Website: home-depot
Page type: billing-address
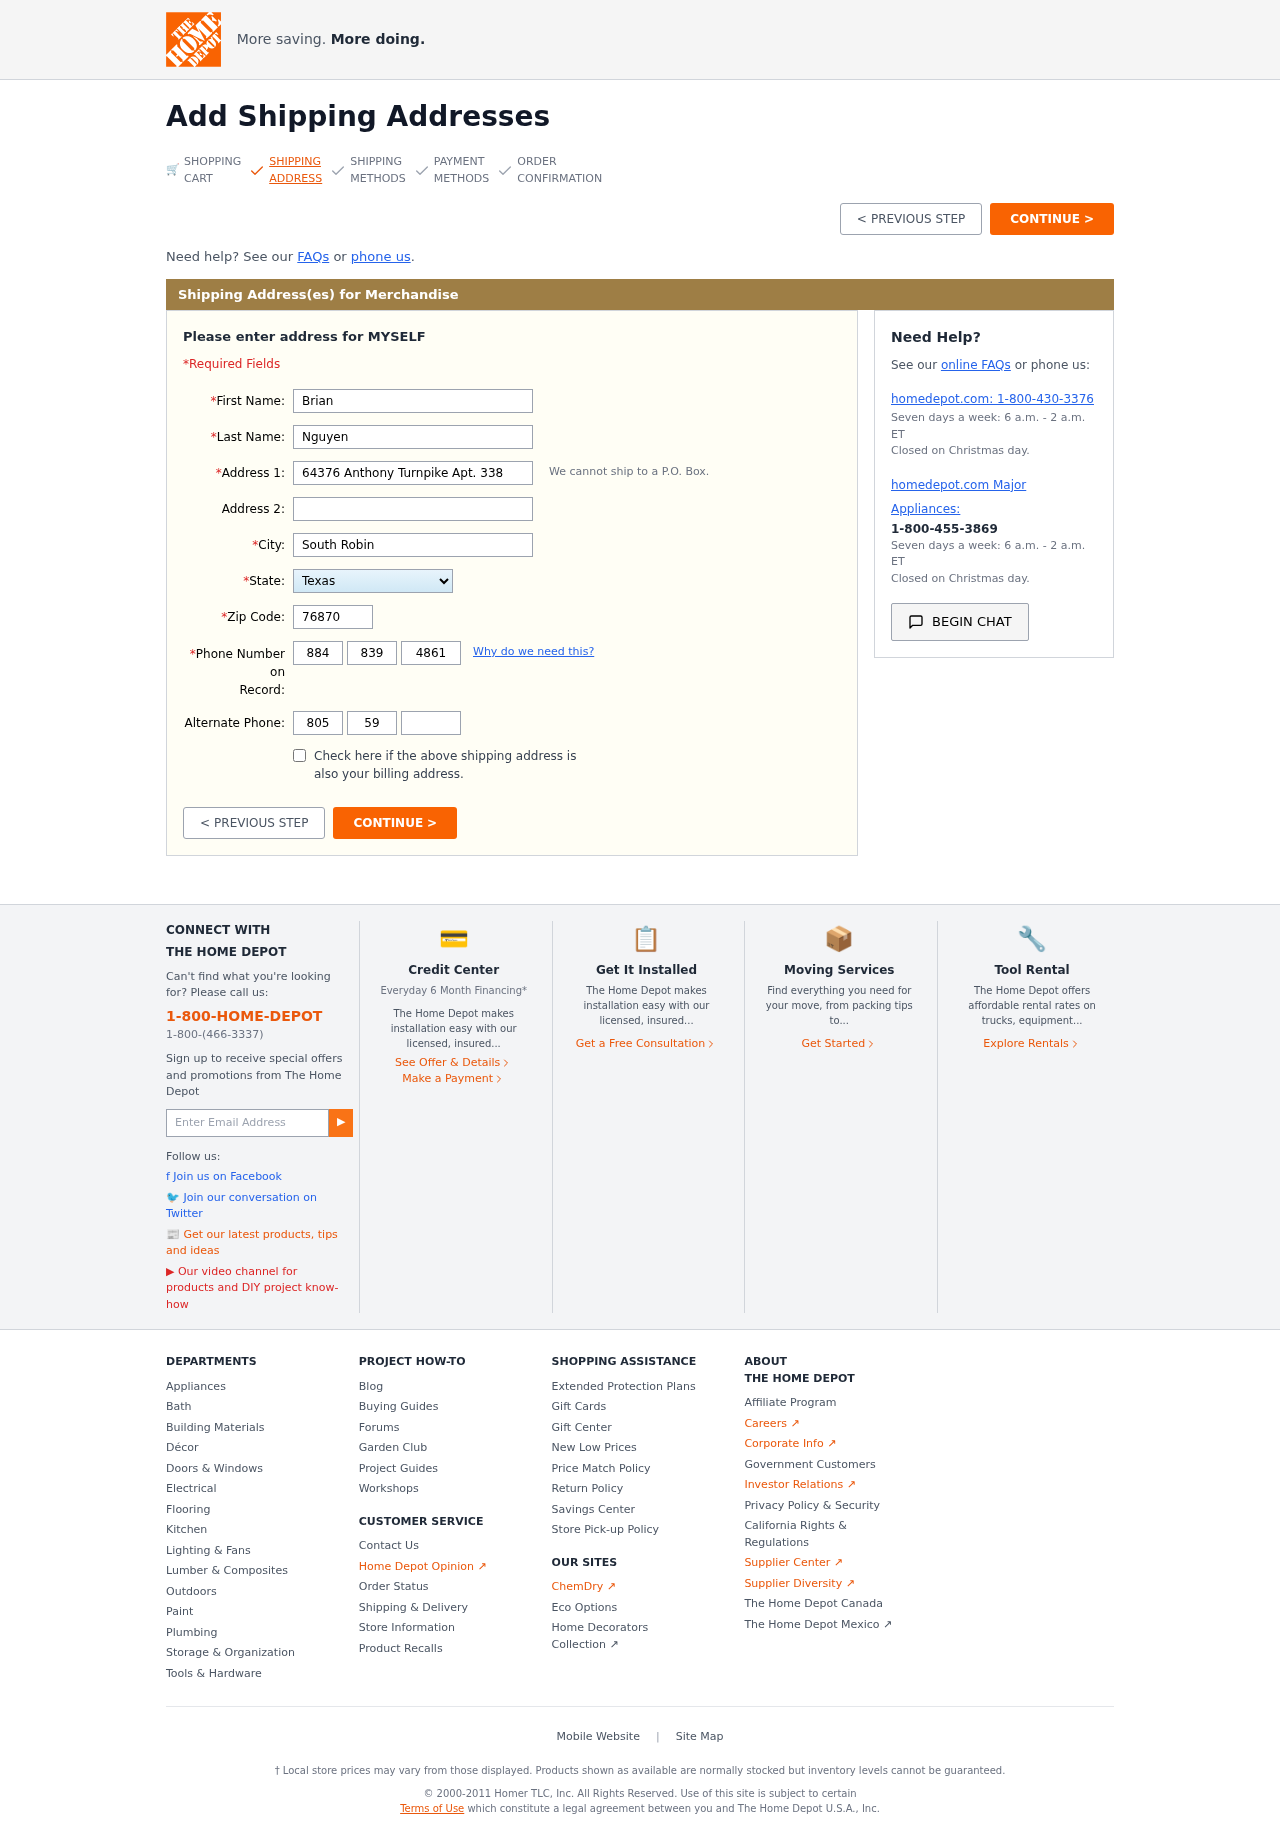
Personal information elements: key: PII_STATE
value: Texas
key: PII_FIRSTNAME
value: Brian
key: PII_LASTNAME
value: Nguyen
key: PII_STREET
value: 64376 Anthony Turnpike Apt. 338
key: PII_CITY
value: South Robin
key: PII_POSTCODE
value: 76870
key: PII_PHONE_AREA
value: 884
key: PII_PHONE_PREFIX
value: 839
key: PII_PHONE_LINE
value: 4861
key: PII_PHONE_ALT_AREA
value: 805
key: PII_PHONE_ALT_PREFIX
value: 597
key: PII_PHONE_ALT_LINE
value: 6755